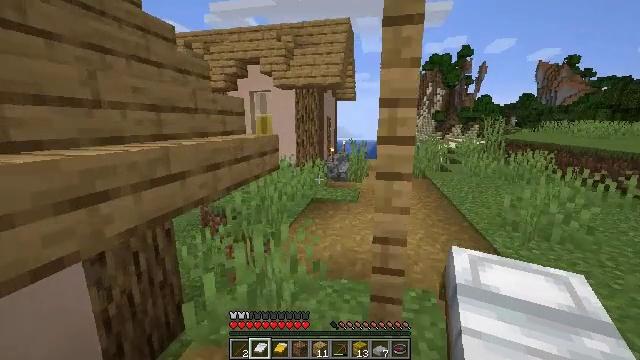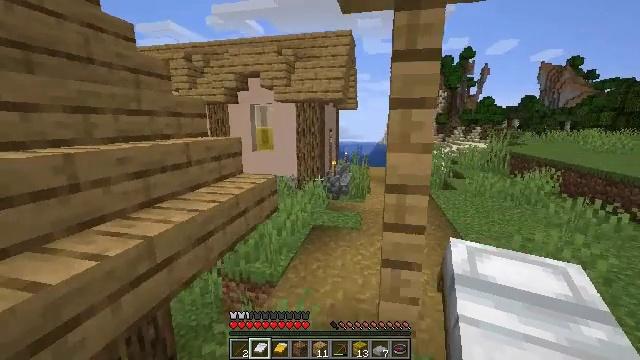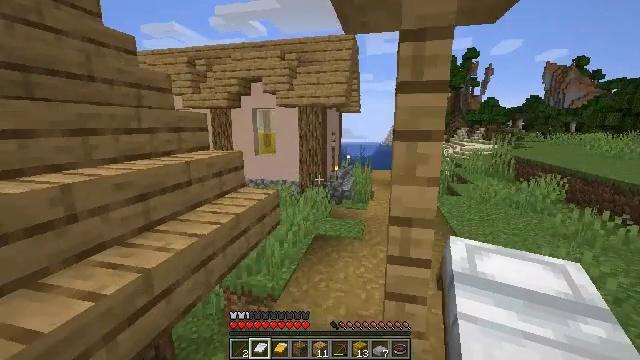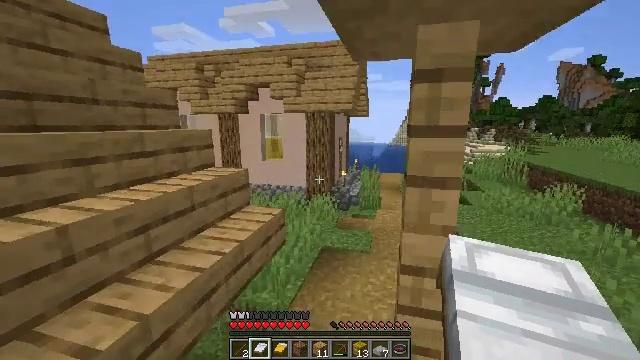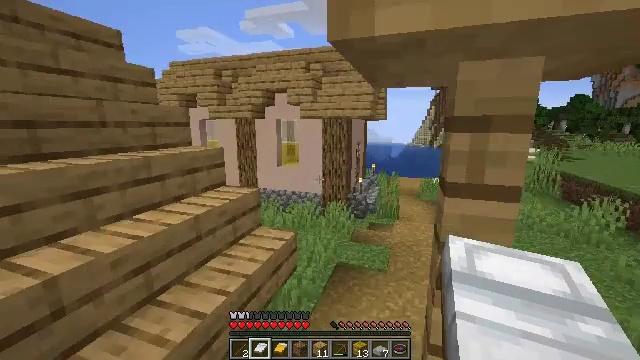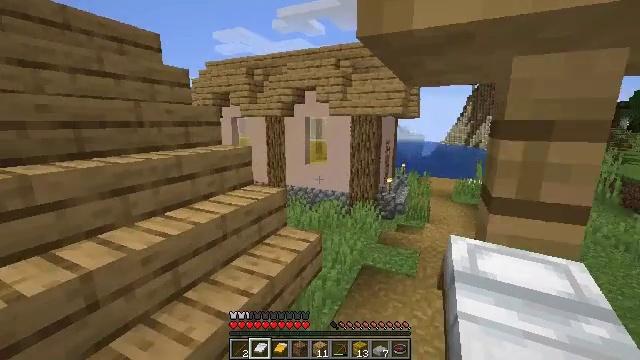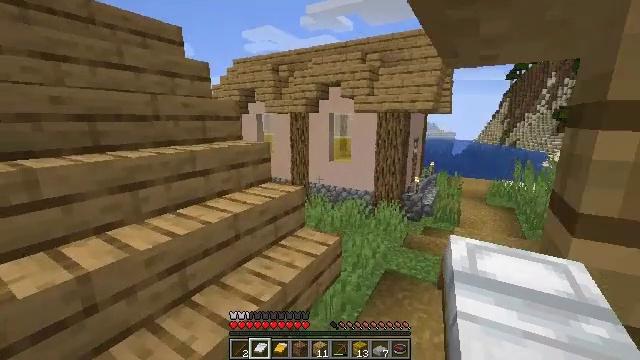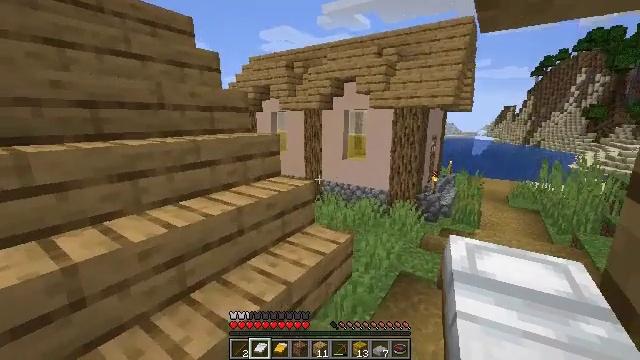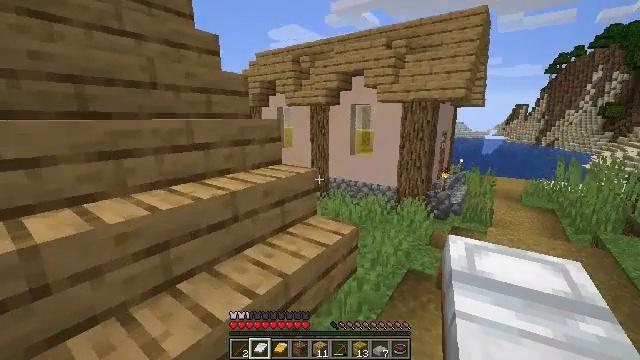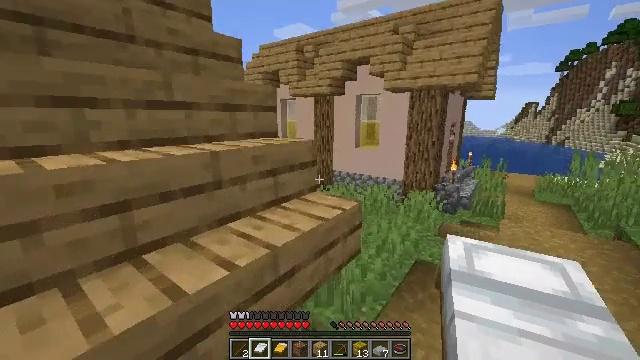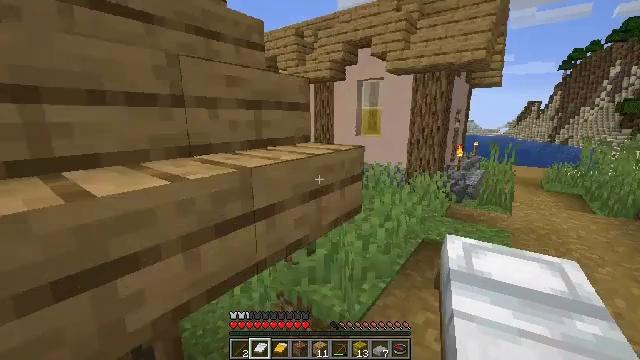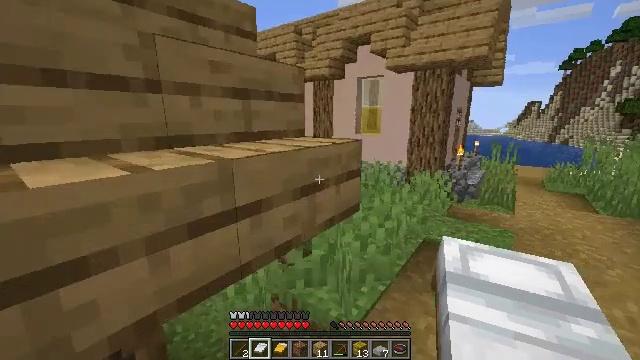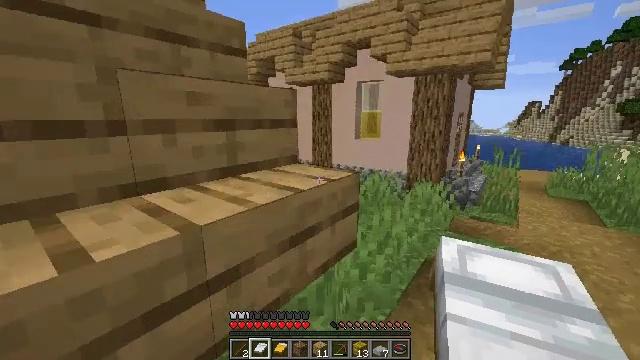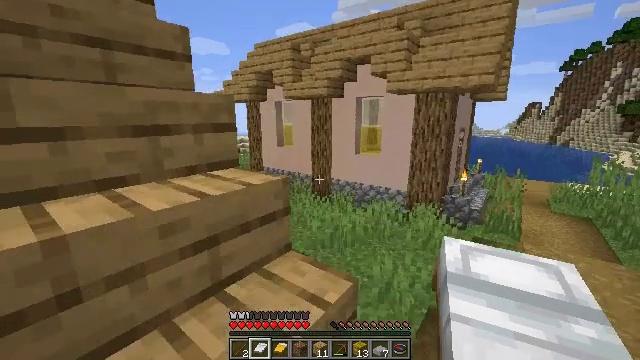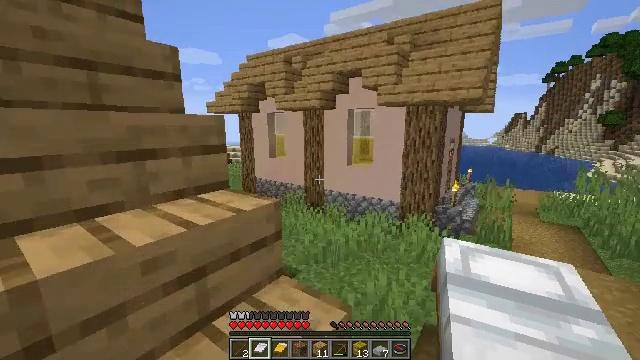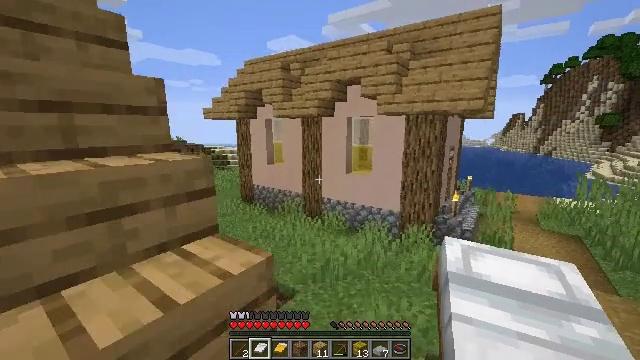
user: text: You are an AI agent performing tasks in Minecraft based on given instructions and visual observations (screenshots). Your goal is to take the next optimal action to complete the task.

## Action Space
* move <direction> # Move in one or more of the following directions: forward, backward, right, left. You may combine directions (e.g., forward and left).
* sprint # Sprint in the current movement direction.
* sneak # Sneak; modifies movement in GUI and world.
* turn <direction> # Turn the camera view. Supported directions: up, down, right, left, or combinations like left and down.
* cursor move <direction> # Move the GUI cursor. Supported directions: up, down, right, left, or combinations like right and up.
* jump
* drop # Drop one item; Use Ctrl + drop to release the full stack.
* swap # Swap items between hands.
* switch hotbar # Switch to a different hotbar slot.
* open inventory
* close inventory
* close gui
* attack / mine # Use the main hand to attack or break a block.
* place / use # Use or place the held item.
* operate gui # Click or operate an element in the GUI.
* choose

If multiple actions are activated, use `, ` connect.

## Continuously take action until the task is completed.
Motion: motion action
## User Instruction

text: Mine the brewing stand from your base.
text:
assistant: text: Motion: move forward, jump
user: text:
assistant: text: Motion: move forward, jump
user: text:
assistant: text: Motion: move forward, turn left, jump
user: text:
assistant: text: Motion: move forward, turn left
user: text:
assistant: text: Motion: move forward, turn left
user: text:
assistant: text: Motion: move forward, turn left, jump
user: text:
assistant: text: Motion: move forward, turn left, jump
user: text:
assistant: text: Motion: move forward, turn left, jump
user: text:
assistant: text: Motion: move forward, turn left, jump
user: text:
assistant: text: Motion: move forward, jump
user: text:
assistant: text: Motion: move forward, jump
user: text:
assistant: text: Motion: move forward, jump
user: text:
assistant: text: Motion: move forward
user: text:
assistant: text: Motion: move forward, turn right and up
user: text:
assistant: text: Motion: move forward
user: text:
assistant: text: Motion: move forward
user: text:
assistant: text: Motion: move forward and move right
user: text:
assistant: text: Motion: move forward and move right
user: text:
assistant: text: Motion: move forward and move right
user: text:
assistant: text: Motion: move forward and move right
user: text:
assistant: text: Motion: move forward and move right
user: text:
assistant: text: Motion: move forward and move right
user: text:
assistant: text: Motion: move forward and move right, turn left and down
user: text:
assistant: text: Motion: move forward and move right
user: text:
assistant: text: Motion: move forward and move right
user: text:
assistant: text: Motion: move forward and move right
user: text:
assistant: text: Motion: move forward and move right
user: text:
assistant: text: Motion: move forward and move right
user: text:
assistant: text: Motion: move forward and move right
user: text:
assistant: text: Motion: move forward and move right